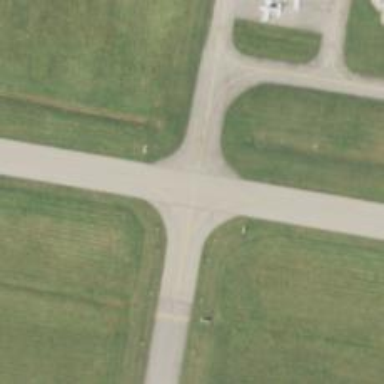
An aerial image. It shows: Image of taxiway at airport.